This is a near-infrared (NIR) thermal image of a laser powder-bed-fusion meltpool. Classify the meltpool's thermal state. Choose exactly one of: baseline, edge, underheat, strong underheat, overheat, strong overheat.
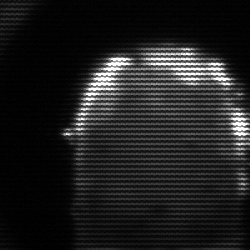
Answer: baseline